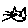
Label: cat